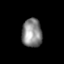
Tissue: lung
Cell type: Others
Senescence score: 0.2081
Nuclear area (px): 561
Mean DAPI intensity: 135.79